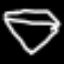
Label: diamond